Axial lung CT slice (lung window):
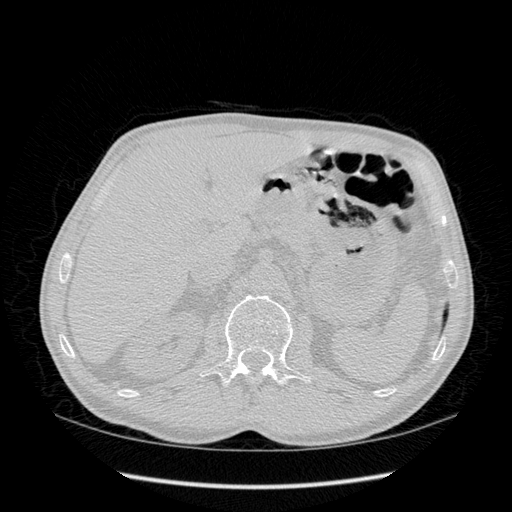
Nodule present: no